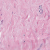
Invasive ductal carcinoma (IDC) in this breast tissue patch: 0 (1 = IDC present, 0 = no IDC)